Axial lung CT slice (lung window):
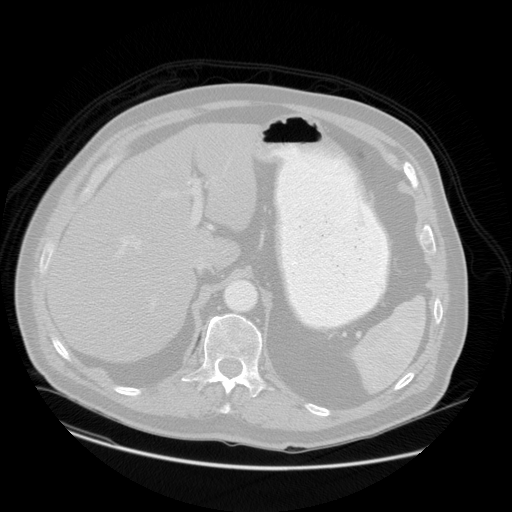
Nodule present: no